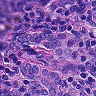
Metastatic tissue present: yes